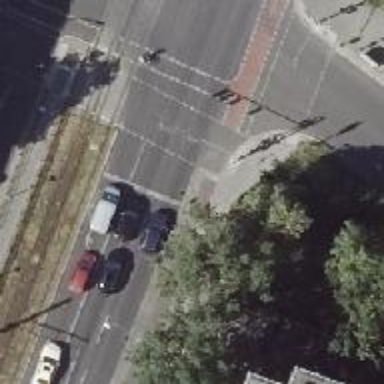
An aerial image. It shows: Road with traffic signals.